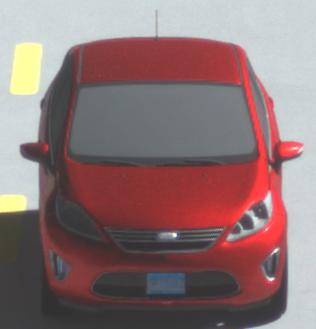
Make: Ford
Model: Fiesta
Detailed model: ’09 Sedan (seventh series)
Model produced from: 2010
Model produced until: 2017
Doors: 4
Color: red
Road condition: dry road
Daytime: midday
Contrast: high contrast